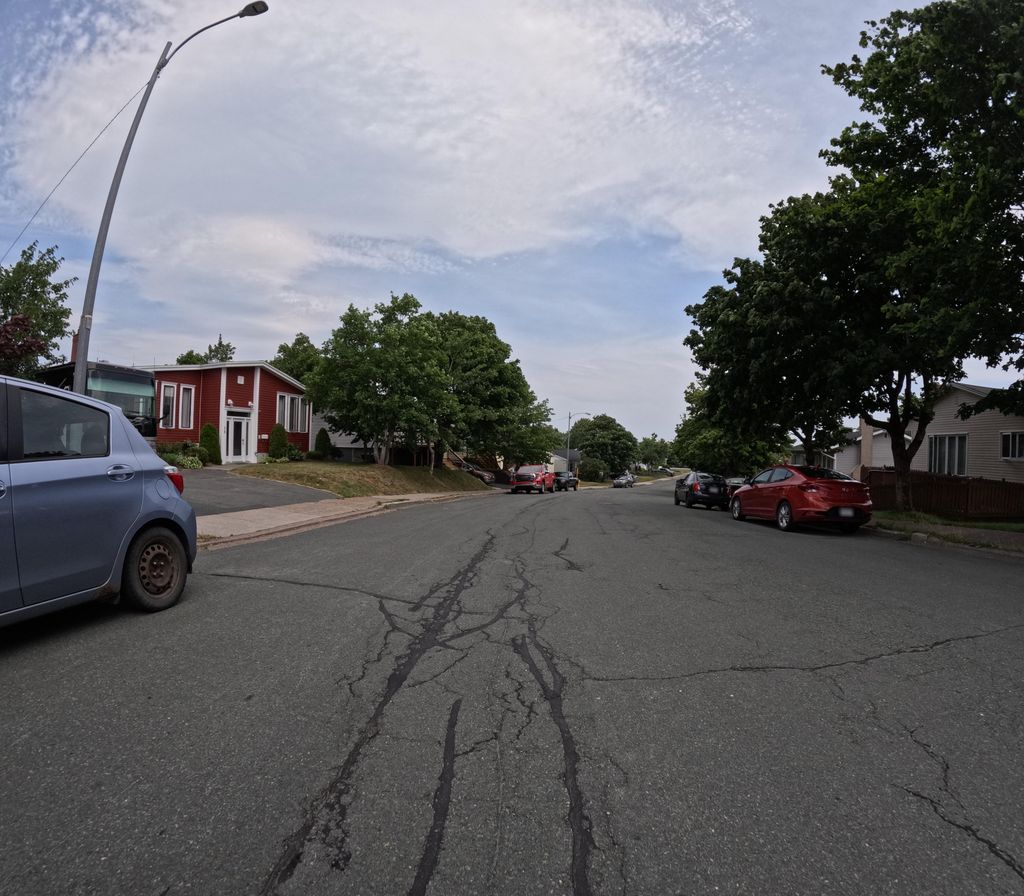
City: st_johns